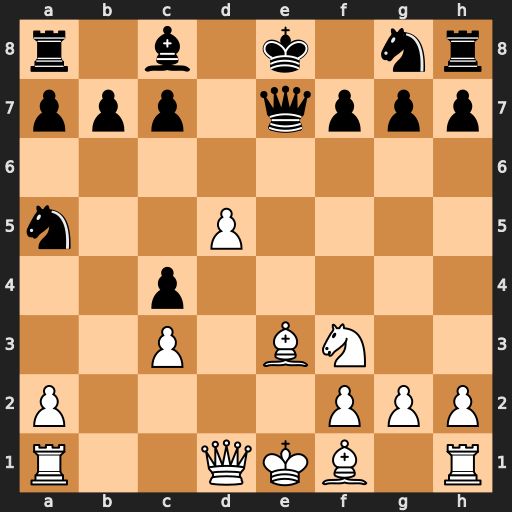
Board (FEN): r1b1k1nr/ppp1qppp/8/n2P4/2p5/2P1BN2/P4PPP/R2QKB1R
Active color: w
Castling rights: KQkq
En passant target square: -
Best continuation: Qa4+ Qd7 Qxa5